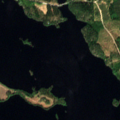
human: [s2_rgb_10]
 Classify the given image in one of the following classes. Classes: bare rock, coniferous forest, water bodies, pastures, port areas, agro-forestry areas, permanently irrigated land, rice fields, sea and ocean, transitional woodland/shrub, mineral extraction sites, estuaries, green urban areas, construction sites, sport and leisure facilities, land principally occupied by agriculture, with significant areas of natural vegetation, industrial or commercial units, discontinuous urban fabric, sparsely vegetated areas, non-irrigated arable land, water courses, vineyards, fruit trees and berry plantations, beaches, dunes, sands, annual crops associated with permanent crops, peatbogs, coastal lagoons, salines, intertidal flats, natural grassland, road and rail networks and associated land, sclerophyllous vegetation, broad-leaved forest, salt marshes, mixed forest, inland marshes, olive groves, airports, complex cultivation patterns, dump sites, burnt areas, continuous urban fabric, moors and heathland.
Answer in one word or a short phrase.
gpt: coniferous forest, mixed forest, water bodies